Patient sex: F
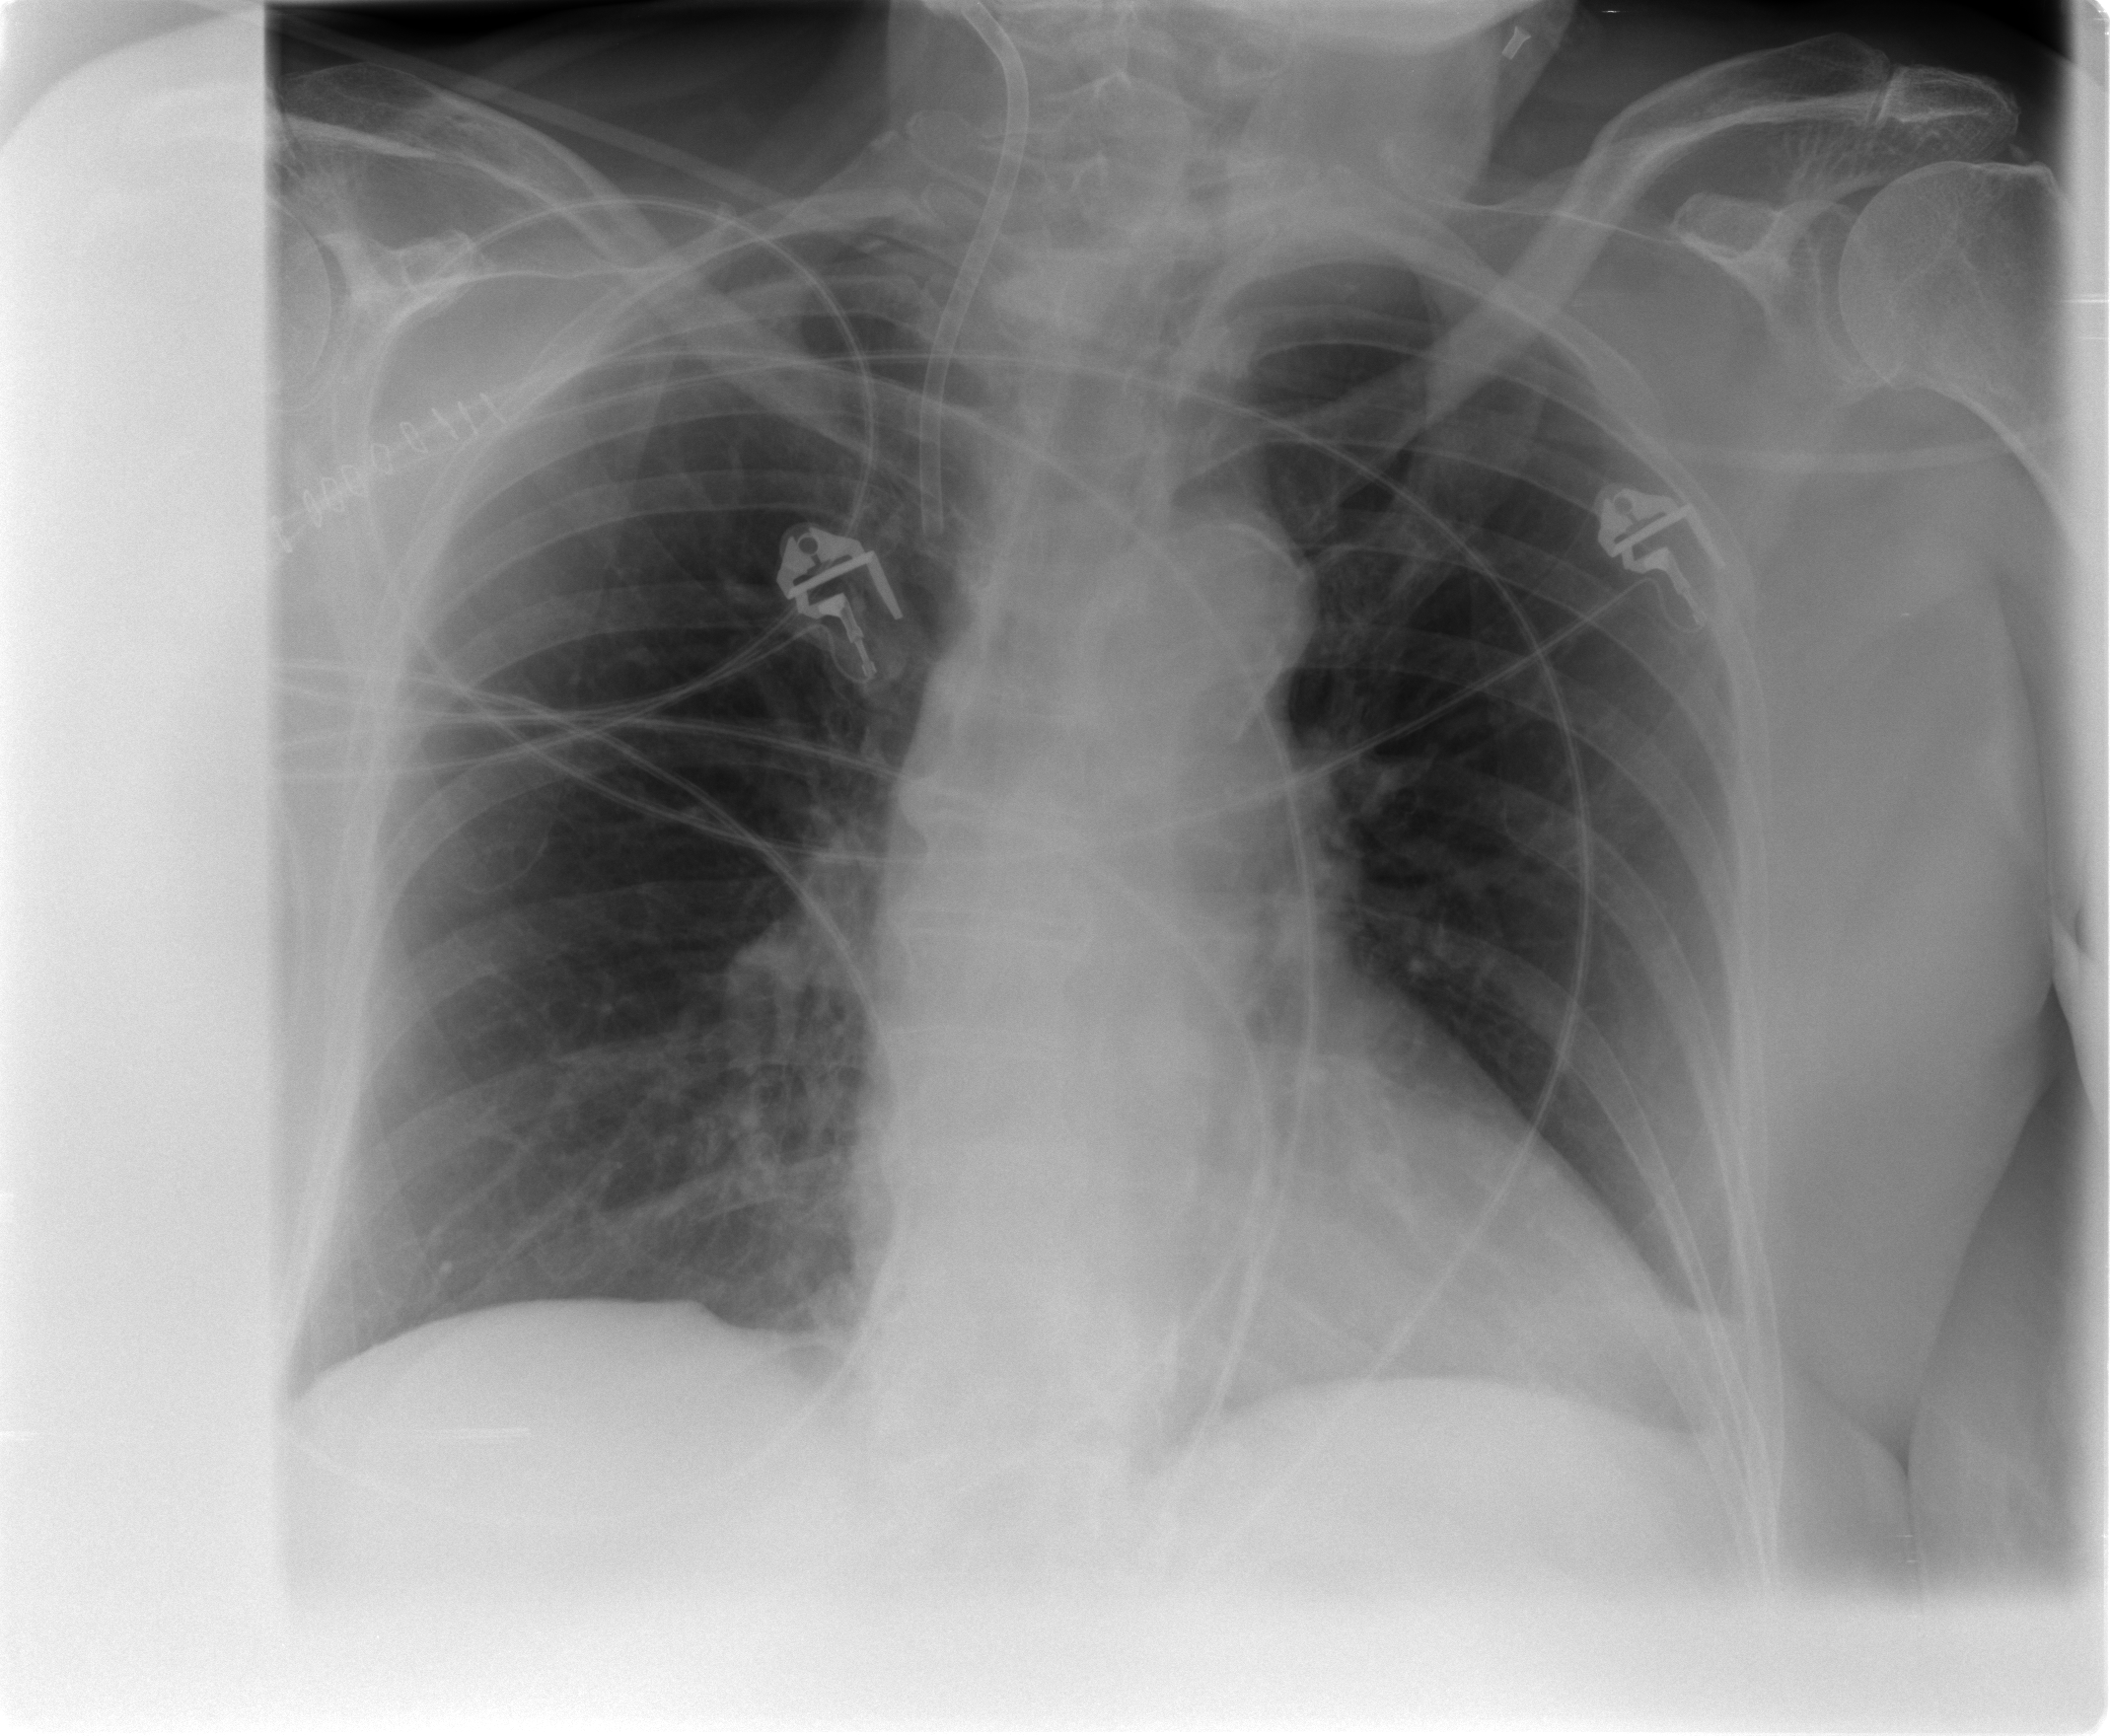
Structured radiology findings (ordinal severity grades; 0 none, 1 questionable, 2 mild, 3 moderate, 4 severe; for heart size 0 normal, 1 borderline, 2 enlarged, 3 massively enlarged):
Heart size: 0
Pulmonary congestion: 0
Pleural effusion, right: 0
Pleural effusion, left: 0
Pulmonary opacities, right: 0
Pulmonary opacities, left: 0
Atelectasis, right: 0
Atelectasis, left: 1